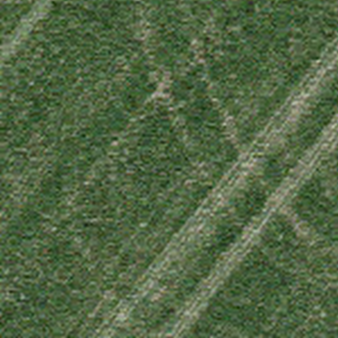
Label: other